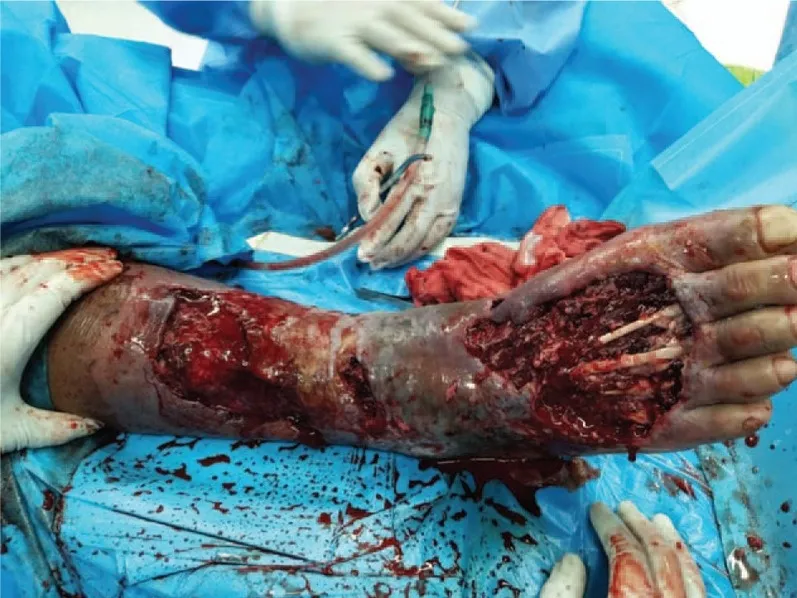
On the 9th day after admission, the debridement was performed. The clearly necrotic tissue was entirely removed, while ambiguous tissue was retained.
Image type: medical_photograph (other_medical_photograph)